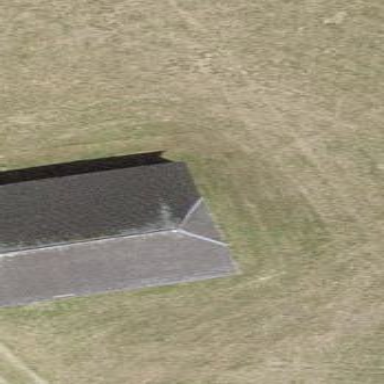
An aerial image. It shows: Rural barn.